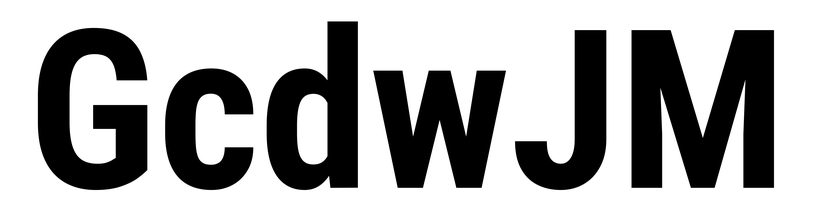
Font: Roboto_Condensed_Bold